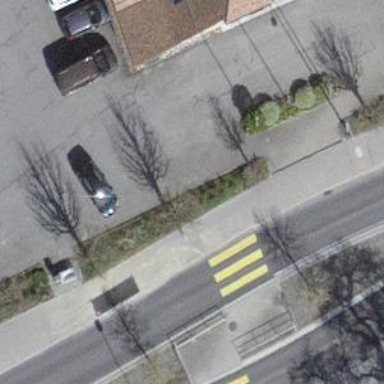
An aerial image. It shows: Sidewalk path.